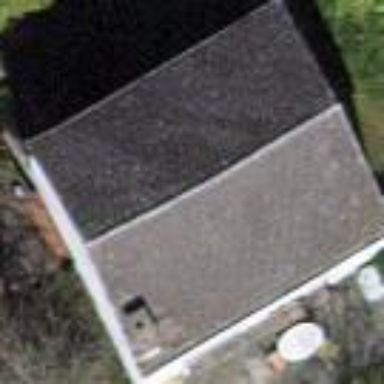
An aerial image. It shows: Gabled roof house.